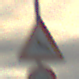
Verkehrszeichen: WildwechselRechts
Zusatzzeichen unten: Geschwindigkeit50
Umgebung: Outdoor, RoadRail
Tageszeit: SunriseSunset
Wetter: PartlyCloudy
Licht: Natural
Jahreszeit: NotSpecified
Kontrast: MediumContrast